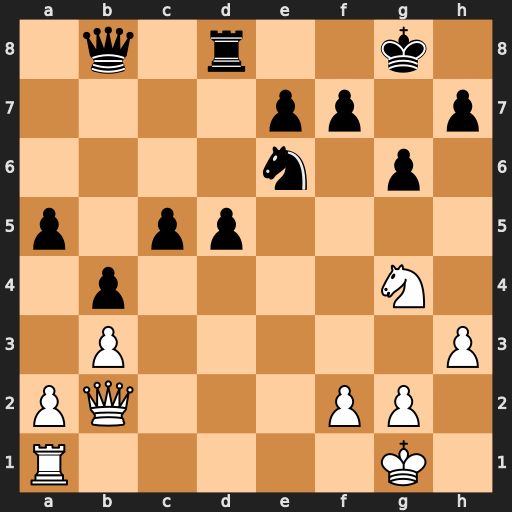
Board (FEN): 1q1r2k1/4pp1p/4n1p1/p1pp4/1p4N1/1P5P/PQ3PP1/R5K1
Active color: w
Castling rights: -
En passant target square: -
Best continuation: Nh6+ Kf8 Qh8#